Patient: sex F, age 71
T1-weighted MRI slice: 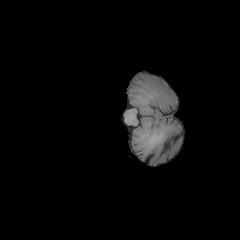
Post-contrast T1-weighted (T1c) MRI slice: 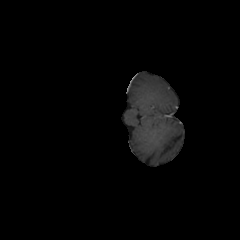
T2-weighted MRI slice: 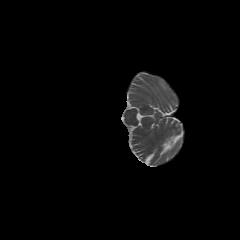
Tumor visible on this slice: no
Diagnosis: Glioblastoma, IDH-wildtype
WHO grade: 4